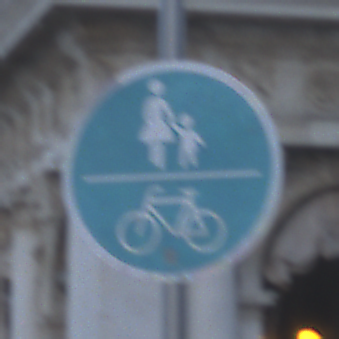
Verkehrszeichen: GemeinsamerGehUndRadweg
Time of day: Dawn
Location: Outdoor (Urban)
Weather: Clear
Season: NotSpecified
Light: Natural